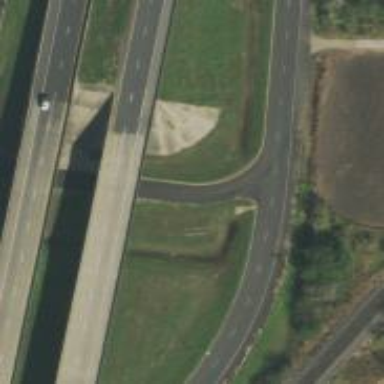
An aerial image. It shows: Secondary link road with turnaround junction.